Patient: sex F, age 62
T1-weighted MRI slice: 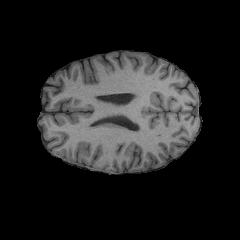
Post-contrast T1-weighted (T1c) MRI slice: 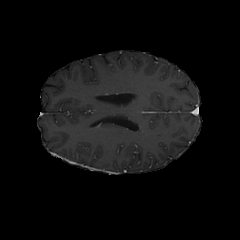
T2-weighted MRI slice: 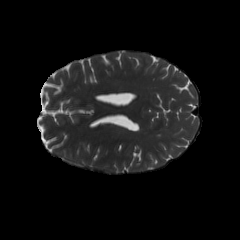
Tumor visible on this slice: no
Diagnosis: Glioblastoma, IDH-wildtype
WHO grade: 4